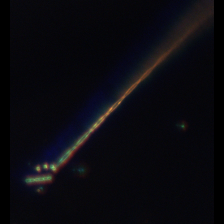
Taxon: Psuedo-nitzschia
Group: Diatoms